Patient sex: M
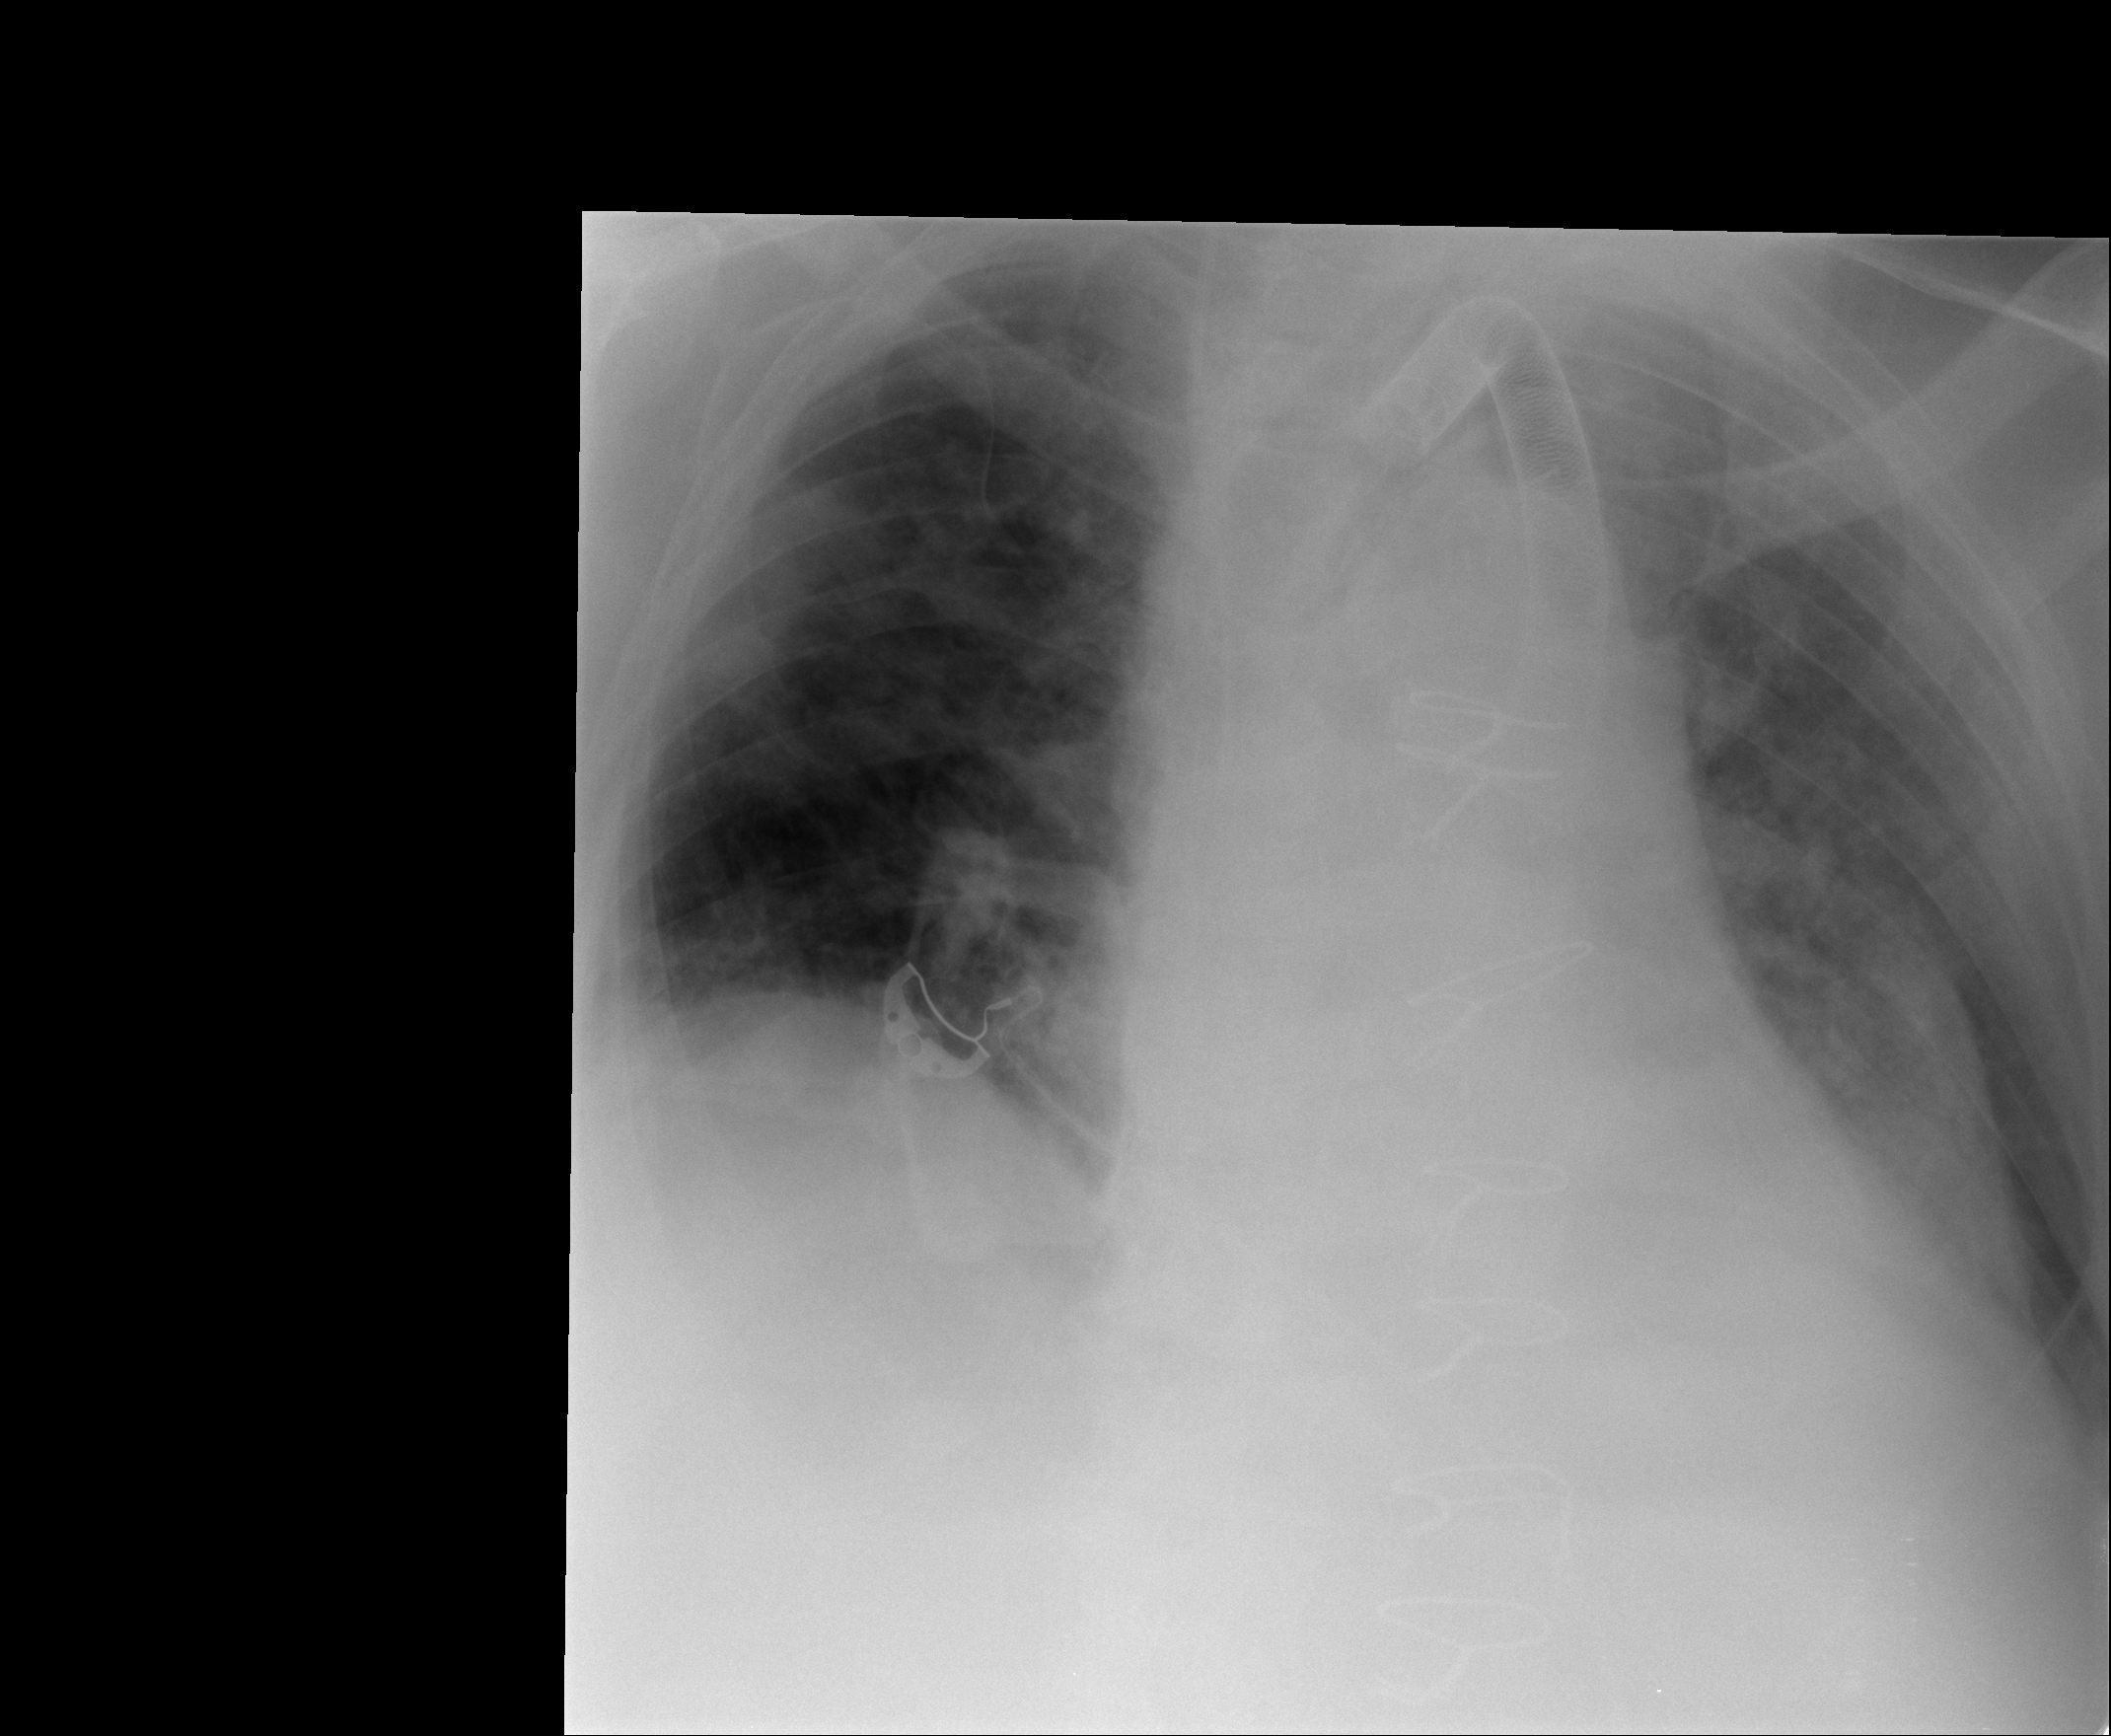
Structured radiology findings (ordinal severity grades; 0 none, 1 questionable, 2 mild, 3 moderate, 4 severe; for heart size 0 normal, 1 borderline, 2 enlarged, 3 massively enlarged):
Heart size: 2
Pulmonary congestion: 0
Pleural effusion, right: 0
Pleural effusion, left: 1
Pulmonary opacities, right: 3
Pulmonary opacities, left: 0
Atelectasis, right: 2
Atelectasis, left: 2